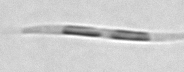
Label: pennate